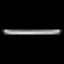
Label: line